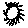
Label: sun